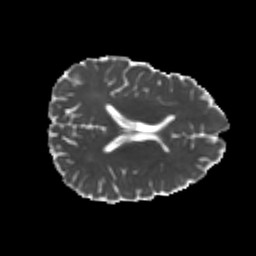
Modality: MD
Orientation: axial
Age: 21
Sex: male
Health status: healthy
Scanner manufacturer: philips
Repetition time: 7.478 s
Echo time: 0.08753 s